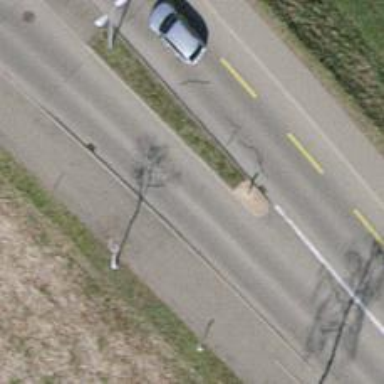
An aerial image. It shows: Tertiary road with asphalt surface and cycle track on the right side.